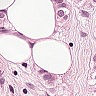
Metastatic tissue present: yes